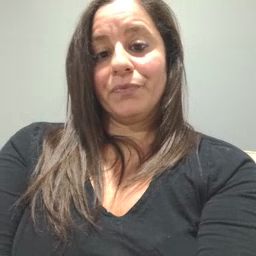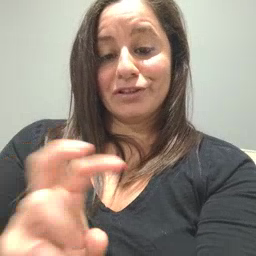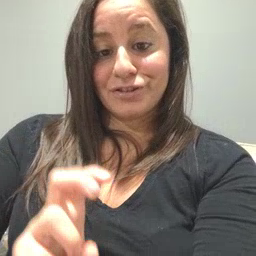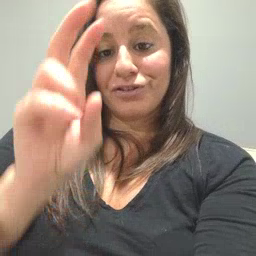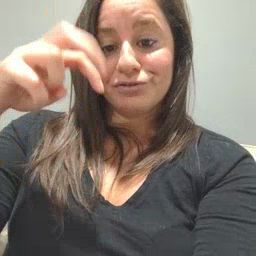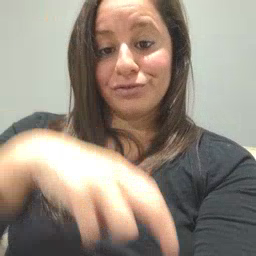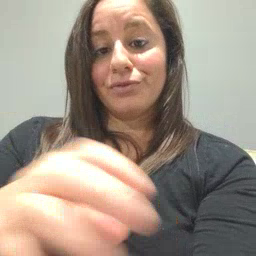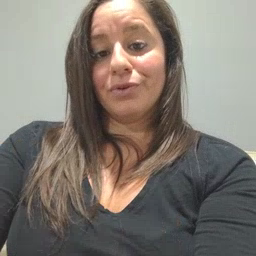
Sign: stairs